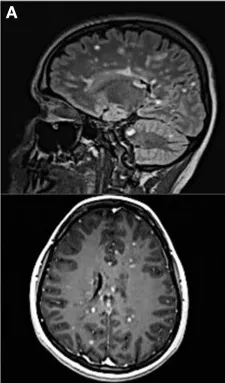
MRI and serological monitoring of the disease course. (A-F) Sagittal FLAIR and axial T1 gadolinium (Gad) sequences. (A) Numerous lesions with Gad enhancement at first admission.
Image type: radiology (mri)